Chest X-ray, AP view. Patient: 53 years old, sex M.
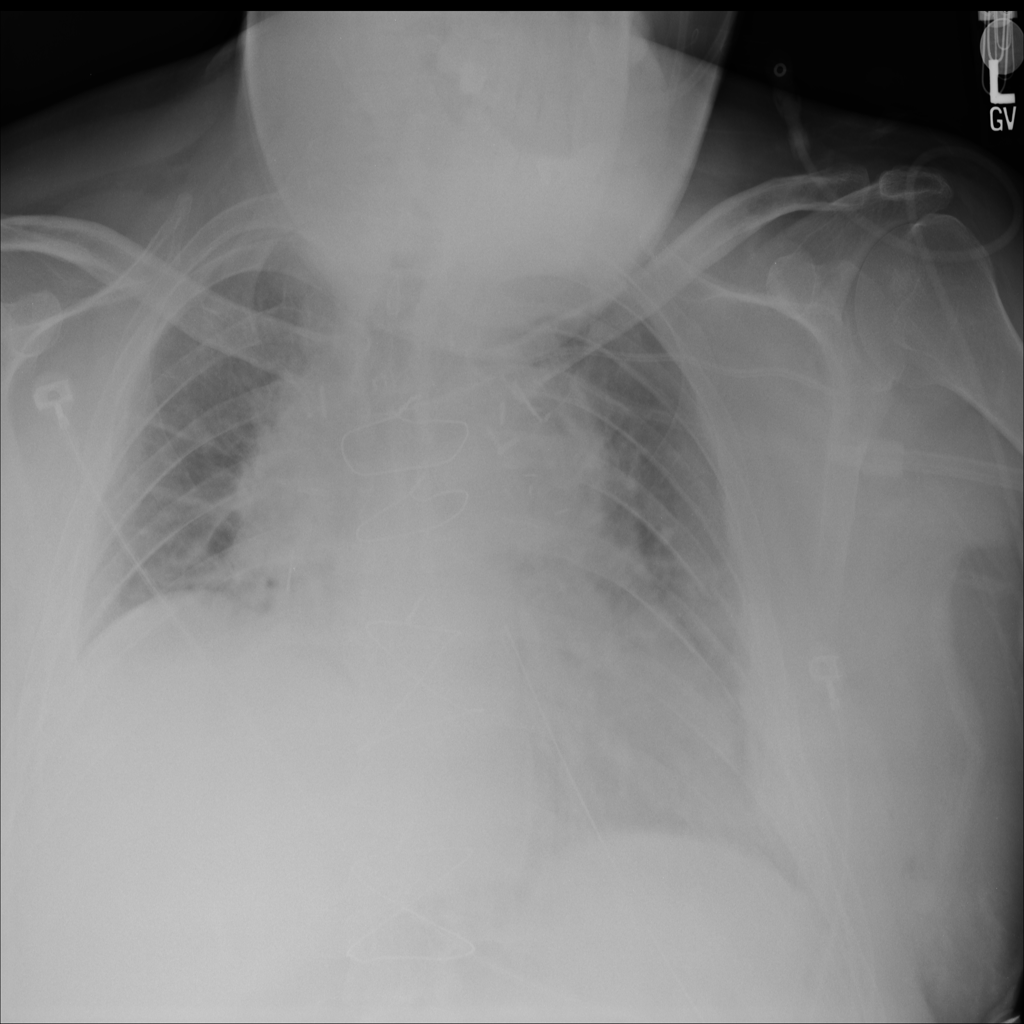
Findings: No Finding